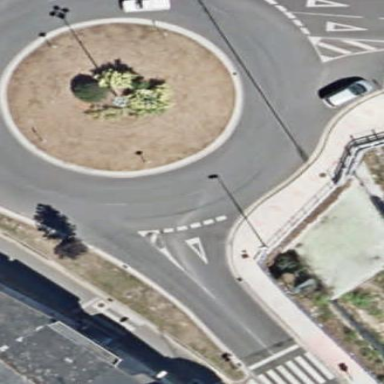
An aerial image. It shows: Tertiary road made of asphalt leading to roundabout junction.